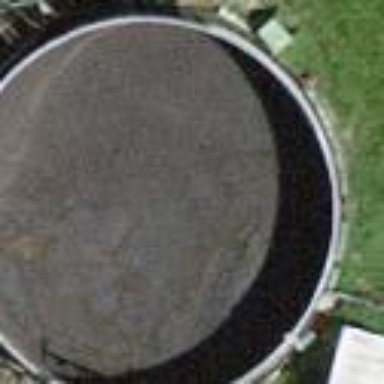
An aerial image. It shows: Storage tank which is man-made.